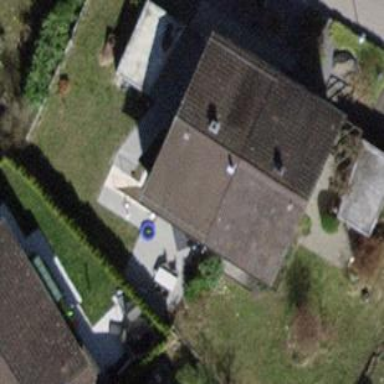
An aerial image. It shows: Residential building with pitched roof.